RGB frame:
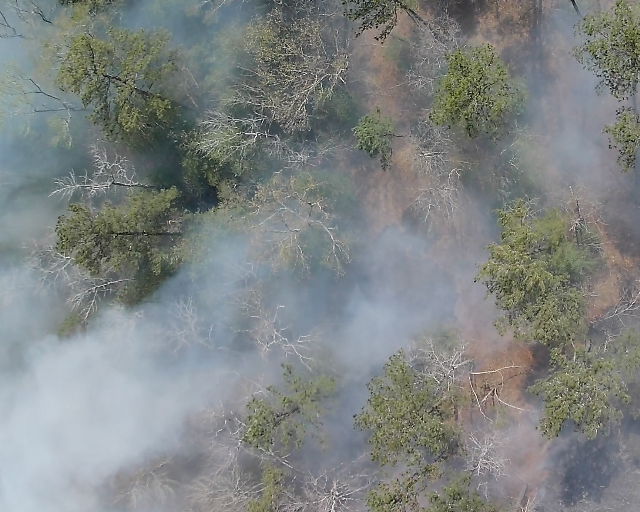
Thermal frame:
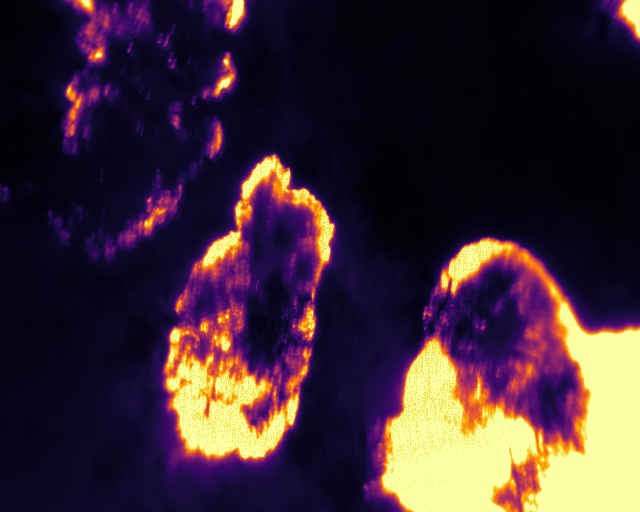
Captured: 2026-02-26 02:30:04
Pixels at or above 80 °C: 68770 (fraction of frame: 0.2099)